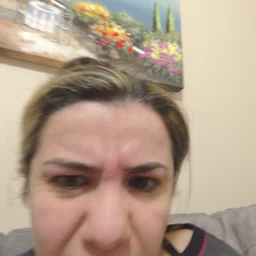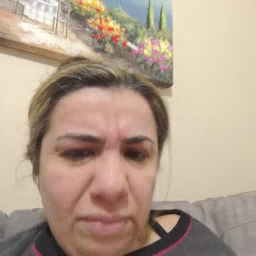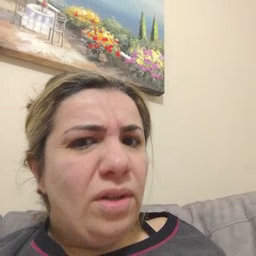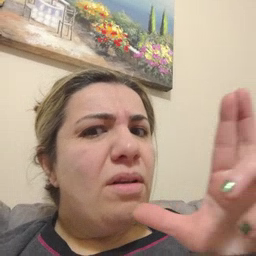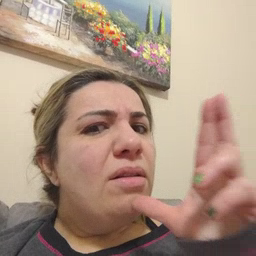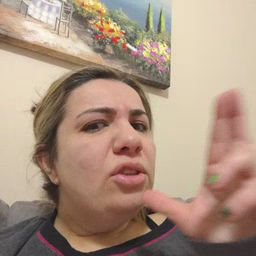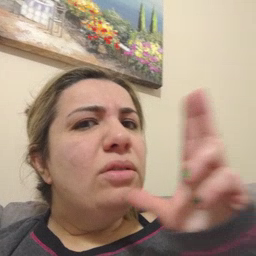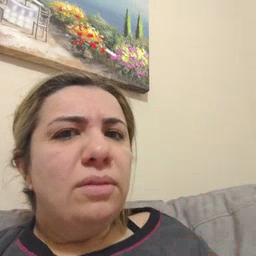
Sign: hen